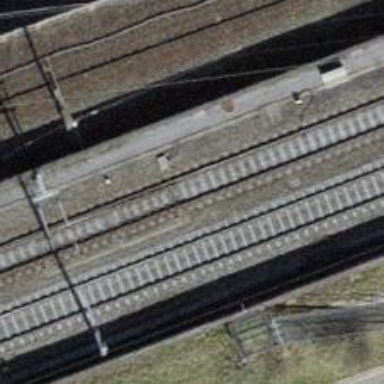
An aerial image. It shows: Railway switch.